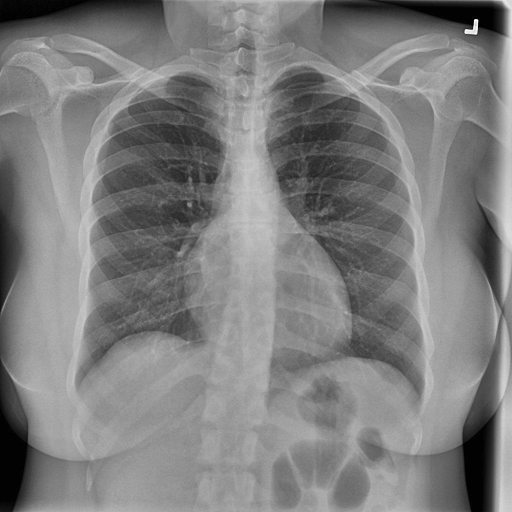
Finding: NORMAL